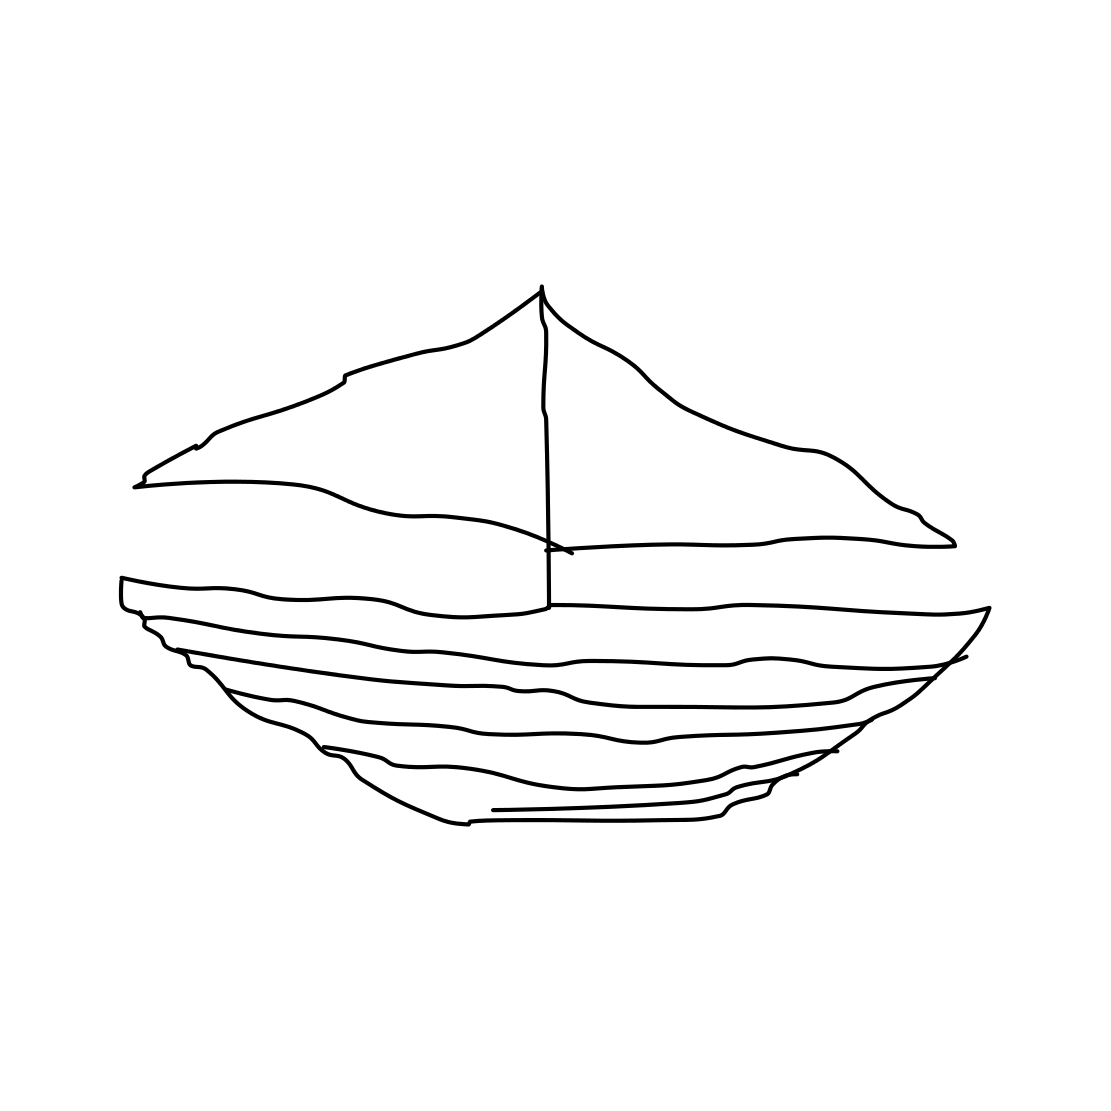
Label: sailboat